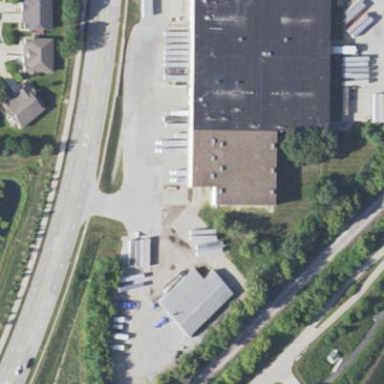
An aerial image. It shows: Warehouse.